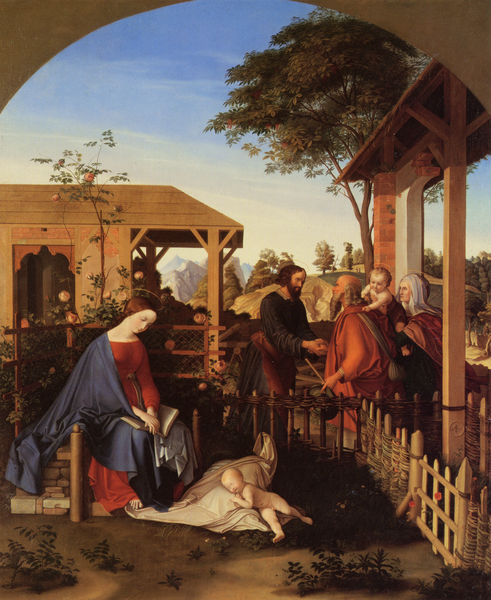
Titel: Die Familie Johannes des Täufers bei der Familie Christi
Künstler: Julius Schnorr von Carolsfeld
Standort: Dresden
Institution: Gemäldegalerie Neue Meister
Schlagwörter: baum, blau, fuß, gemälde, gott, himmel, nackt, schlaf, weiß, wolken, bäume, frauen, grün, landschaft, menschen, sitzen, braun, fenster, frau, holz, kleid, männer, stuhl, säulen, blick, dach, gebäude, haus, rose, rosen, rot, schleier, tuch, wiese, zaun, gespräch, bart, bibel, falten, historie, johannes, stehen, stein, niederlande, feld, hügel, hütte, sonne, boden, gewand, haare, mantel, familie, kind, mutter, vater, pflanzen, renaissance, kinder, stock, engel, frucht, garten, apfel, orangen, füße, sommer, schlafen, schlafend, bogen, alter mann, stab, knaben, berge, gebirge, hecke, hof, naiv, baby, holzzaun, bank, romantik, sprechen, spielen, lesen, nazarener, tor, antike, greis, knabe, buch, scheune, erdboden, jungfrau, kleinkind, besuch, heiligenschein, nimbus, christus, jesus, christlich, mittelalter, stall, elisabeth, greisin, deutsche romantik, maria, anbetung, obstbaum, hirten, marie, deutschrömer, abgerundet, fresco, josef, joseph, geburt, krippe, heilige familie, jesuskind, raffael, geburt christi, lukasbund, freunde, overbeck, schnorr, christuskind, jesukind, joachim, cranach, anbetung der könige, nordalpin, julius schnorr von carolsfeld, nazareth, van der weyden, hortus conclusus, logo, schlafe, zeigelstein, storia, elisaabeth, rosenbank, f, elisabetz, heilig jungfrau petrus garten eden, baum vorhof, framilie, anbetung der könig, joachim und elisabeth